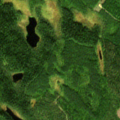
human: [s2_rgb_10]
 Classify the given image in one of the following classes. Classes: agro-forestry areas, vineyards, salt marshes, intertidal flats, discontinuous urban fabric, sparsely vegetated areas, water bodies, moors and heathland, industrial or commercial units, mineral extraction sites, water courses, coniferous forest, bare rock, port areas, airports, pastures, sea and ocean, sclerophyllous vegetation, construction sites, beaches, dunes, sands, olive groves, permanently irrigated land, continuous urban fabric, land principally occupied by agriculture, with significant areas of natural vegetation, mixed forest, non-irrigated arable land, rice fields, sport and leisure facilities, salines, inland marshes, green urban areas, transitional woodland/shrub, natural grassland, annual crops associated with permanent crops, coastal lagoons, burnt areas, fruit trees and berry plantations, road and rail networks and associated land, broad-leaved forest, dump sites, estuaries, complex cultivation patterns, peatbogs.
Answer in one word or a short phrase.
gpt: coniferous forest, mixed forest